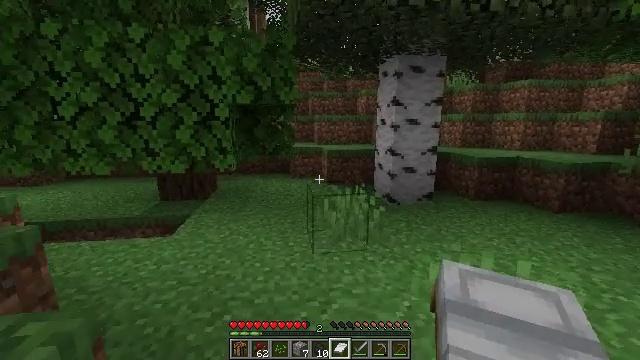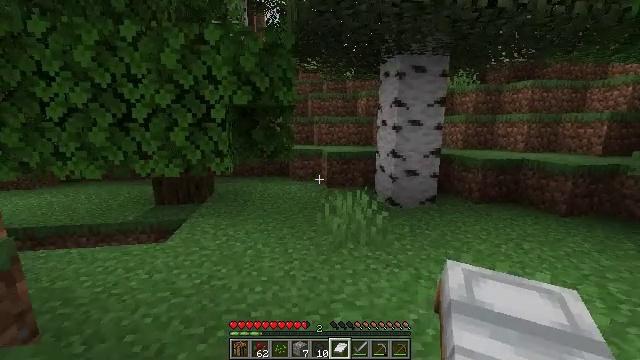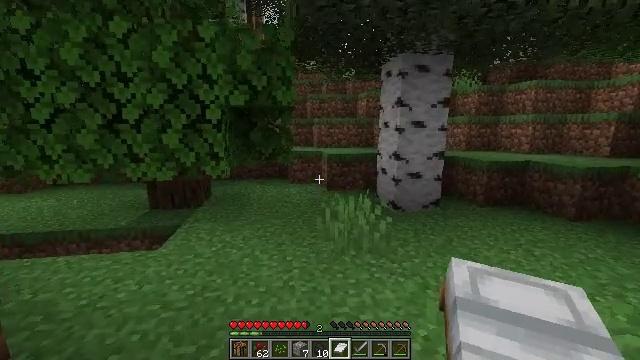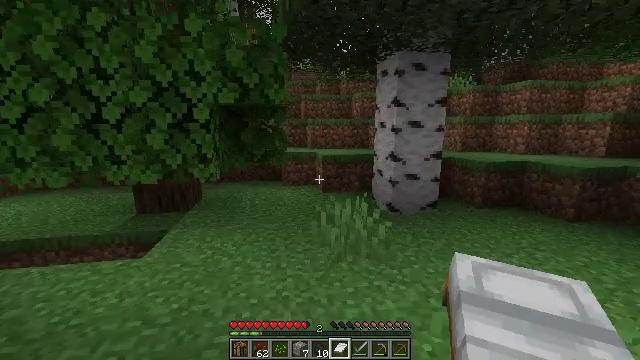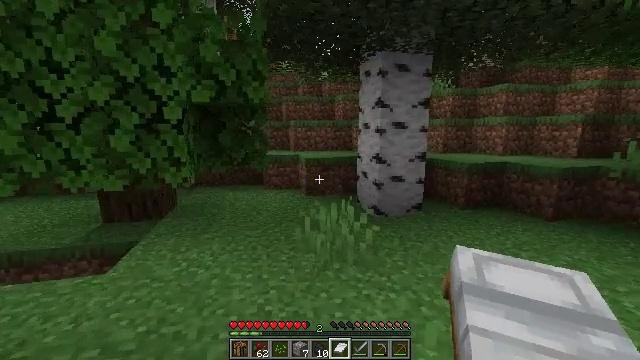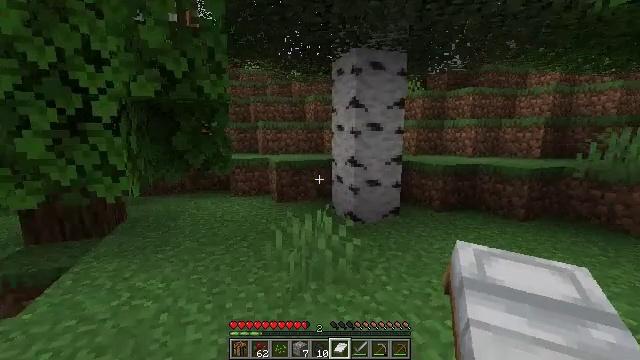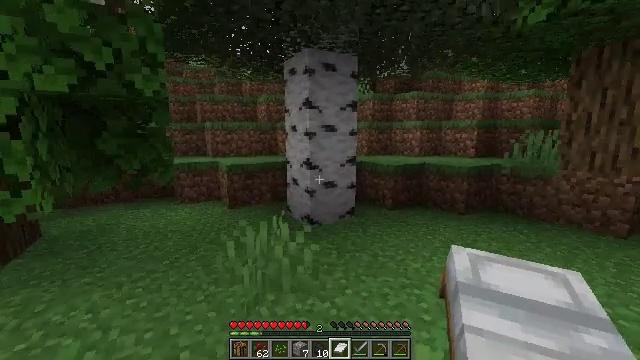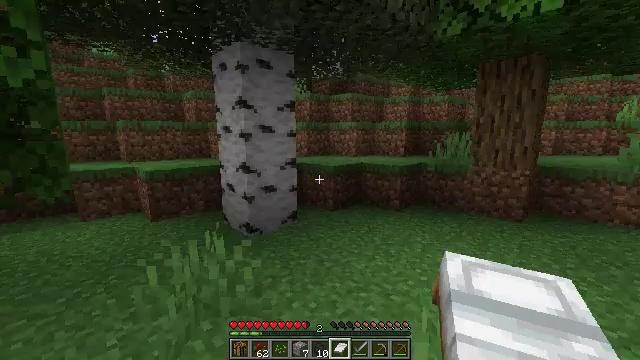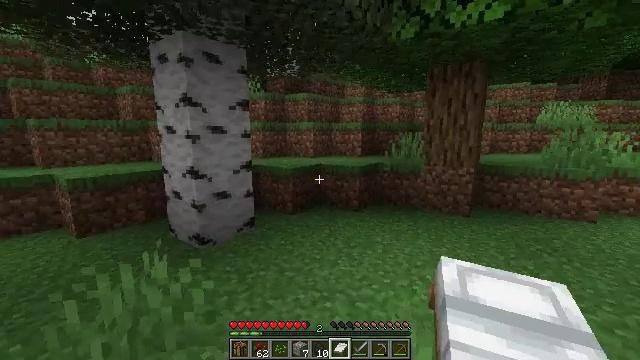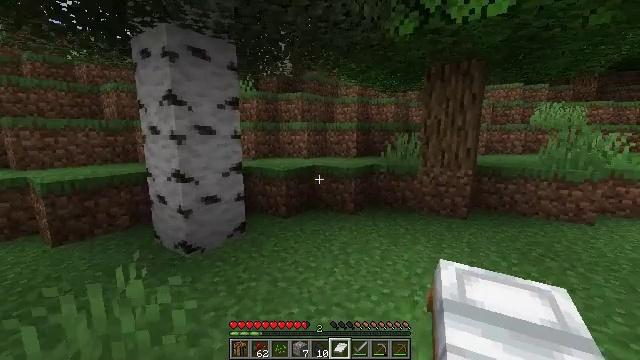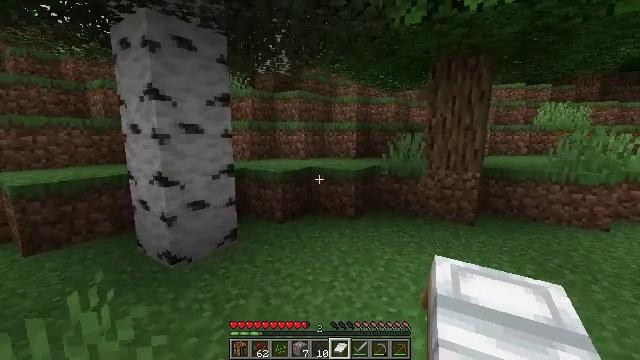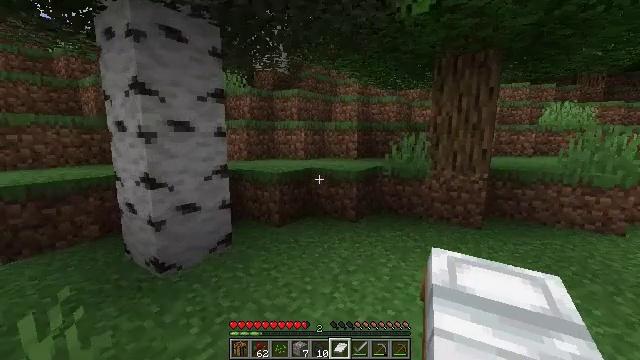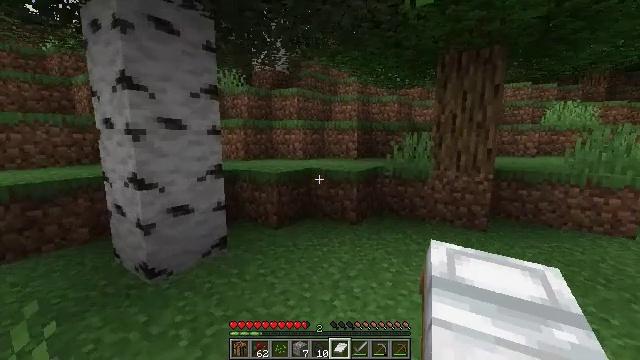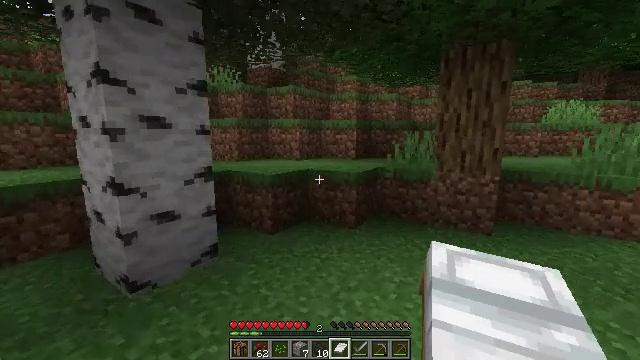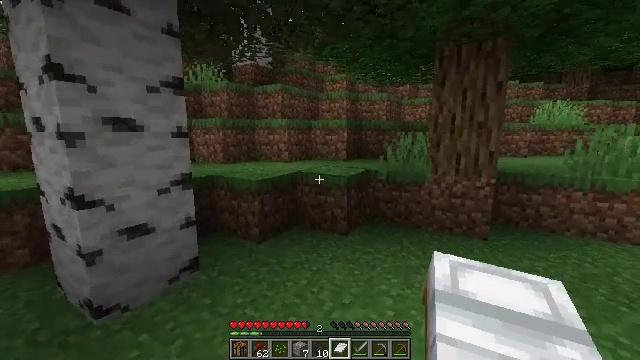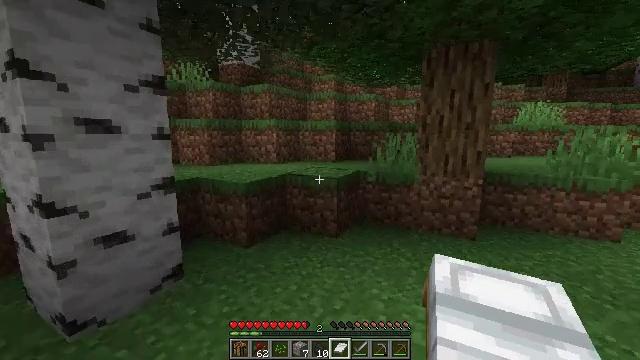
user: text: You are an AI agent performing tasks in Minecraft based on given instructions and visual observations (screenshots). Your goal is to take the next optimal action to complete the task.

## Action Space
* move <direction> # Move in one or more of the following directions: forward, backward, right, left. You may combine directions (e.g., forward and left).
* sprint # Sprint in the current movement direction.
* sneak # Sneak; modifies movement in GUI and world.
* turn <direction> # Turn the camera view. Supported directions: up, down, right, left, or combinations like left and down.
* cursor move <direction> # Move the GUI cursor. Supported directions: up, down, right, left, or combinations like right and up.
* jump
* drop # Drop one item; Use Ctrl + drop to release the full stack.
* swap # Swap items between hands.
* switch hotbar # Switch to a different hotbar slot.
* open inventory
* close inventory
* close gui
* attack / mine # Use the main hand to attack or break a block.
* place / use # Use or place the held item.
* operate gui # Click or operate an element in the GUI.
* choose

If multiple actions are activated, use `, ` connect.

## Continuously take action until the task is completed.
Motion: motion action
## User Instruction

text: Gather the peony by left-clicking.
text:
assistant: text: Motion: move forward
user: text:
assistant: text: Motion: move forward
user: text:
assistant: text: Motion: move forward, turn right
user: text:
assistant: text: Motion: move forward, turn right
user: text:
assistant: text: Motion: move forward, turn right
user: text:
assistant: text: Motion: move forward, turn right
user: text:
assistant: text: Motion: move forward, turn right
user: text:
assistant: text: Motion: move forward, turn right
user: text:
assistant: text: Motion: move forward, turn right
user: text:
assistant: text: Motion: move forward
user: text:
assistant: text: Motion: move forward
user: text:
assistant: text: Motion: move forward
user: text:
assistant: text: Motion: move forward
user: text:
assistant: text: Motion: move forward, turn right
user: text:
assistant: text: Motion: move forward, turn right
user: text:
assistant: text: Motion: move forward, turn right
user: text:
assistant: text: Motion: move forward
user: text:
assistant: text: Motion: move forward
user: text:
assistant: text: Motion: move forward
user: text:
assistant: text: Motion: move forward, turn left
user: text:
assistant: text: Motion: move forward, turn left
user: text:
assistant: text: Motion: move forward, turn left
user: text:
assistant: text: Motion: move forward
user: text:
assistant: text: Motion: move forward
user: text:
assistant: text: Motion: move forward
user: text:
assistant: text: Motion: move forward
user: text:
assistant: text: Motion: move forward
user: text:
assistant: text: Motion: move forward, turn left
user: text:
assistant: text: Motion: move forward, turn left
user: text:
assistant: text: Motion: move forward, turn left, jump